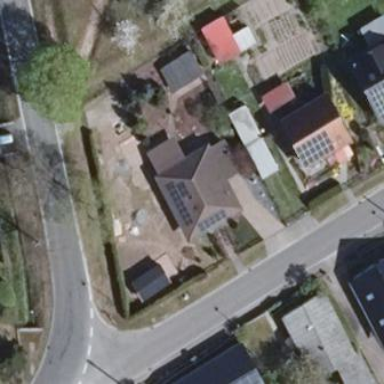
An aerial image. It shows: Detached building with hipped roof.